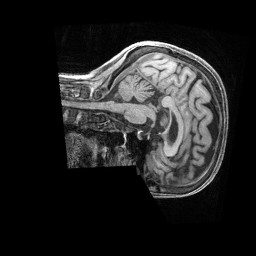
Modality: T1w
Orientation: sagittal
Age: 69
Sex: female
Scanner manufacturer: siemens
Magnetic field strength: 3 T
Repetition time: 2.4 s
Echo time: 0.00228 s